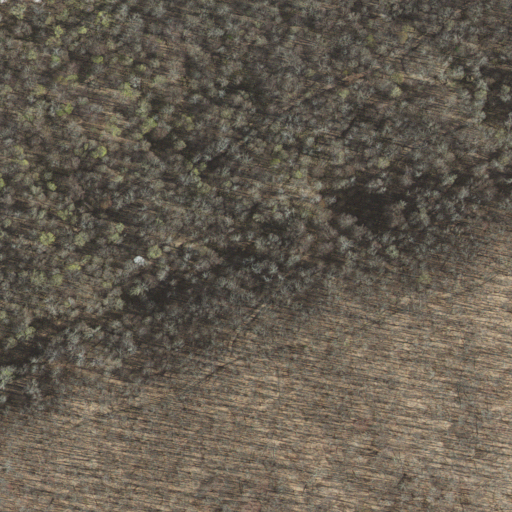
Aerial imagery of ridge(s) in Virginia named Grindstone Ridge containing deciduous forest and evergreen forest